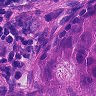
Metastatic tissue present: yes